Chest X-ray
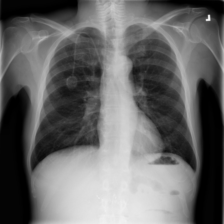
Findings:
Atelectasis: negative
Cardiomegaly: negative
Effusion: negative
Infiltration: negative
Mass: negative
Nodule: negative
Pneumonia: negative
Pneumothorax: negative
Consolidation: negative
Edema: negative
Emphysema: negative
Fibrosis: negative
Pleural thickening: negative
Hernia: negative